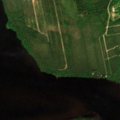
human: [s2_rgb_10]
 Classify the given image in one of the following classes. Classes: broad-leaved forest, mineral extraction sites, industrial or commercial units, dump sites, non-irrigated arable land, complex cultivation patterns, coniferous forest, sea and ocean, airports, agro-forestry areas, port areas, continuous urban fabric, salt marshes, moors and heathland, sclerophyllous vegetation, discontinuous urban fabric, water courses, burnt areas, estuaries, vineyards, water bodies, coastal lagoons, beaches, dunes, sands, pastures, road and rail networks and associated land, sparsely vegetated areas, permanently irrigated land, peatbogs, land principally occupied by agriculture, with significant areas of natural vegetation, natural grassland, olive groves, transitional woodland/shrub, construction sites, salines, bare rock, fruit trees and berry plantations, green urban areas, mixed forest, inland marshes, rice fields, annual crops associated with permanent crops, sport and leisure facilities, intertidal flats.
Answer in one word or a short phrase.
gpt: mixed forest, water bodies